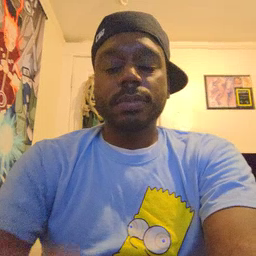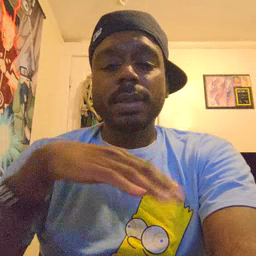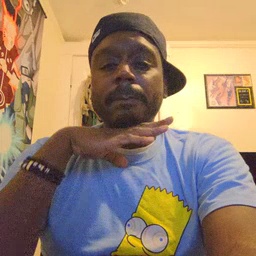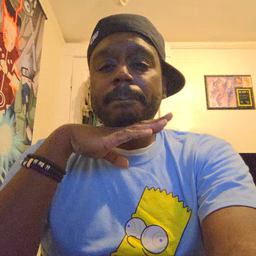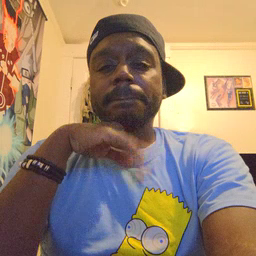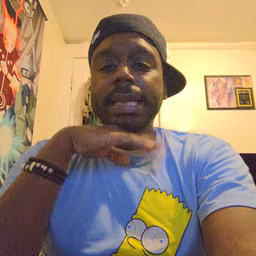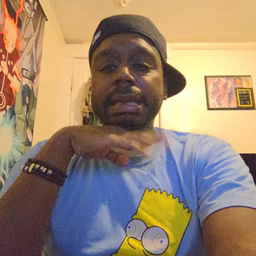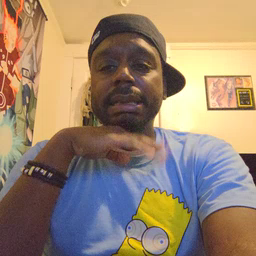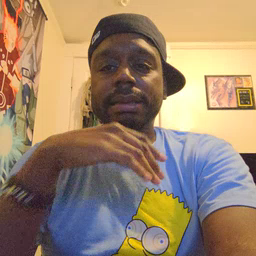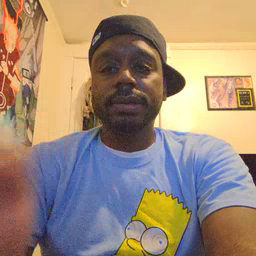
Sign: pig